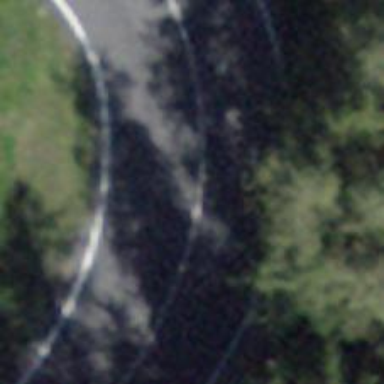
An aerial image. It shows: Asphalt road classified as primary highway.